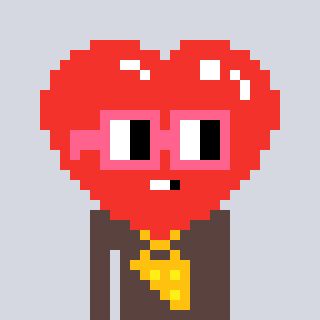
a pixel art character with square pink glasses, a heart-shaped head and a darkbrown-colored body on a cool background